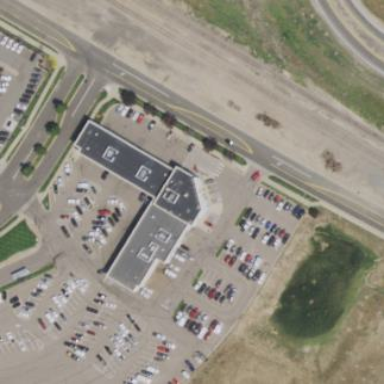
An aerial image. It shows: Building that houses car repair shop.